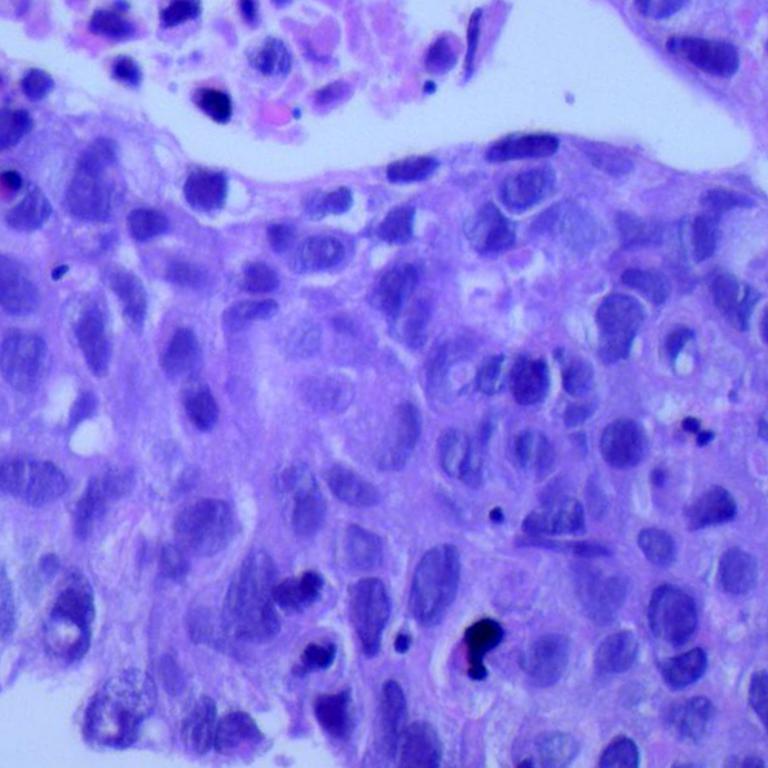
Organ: lung
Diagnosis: squamous carcinomas